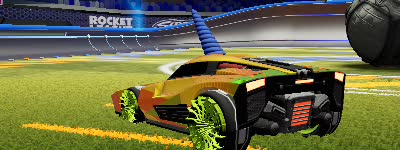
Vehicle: breakout